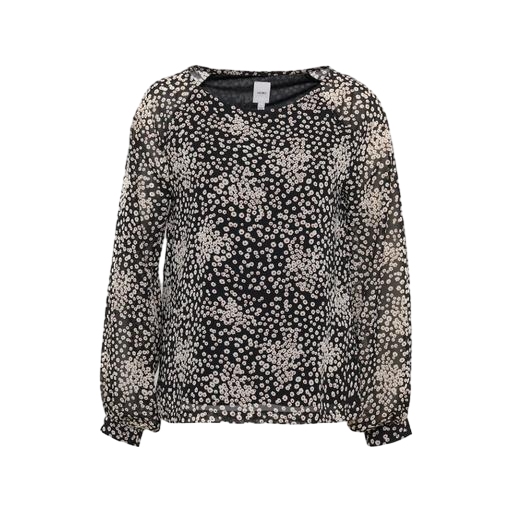
black leaf-print blouse, black long-sleeve printed blouse, black printed georgette blouse, white background